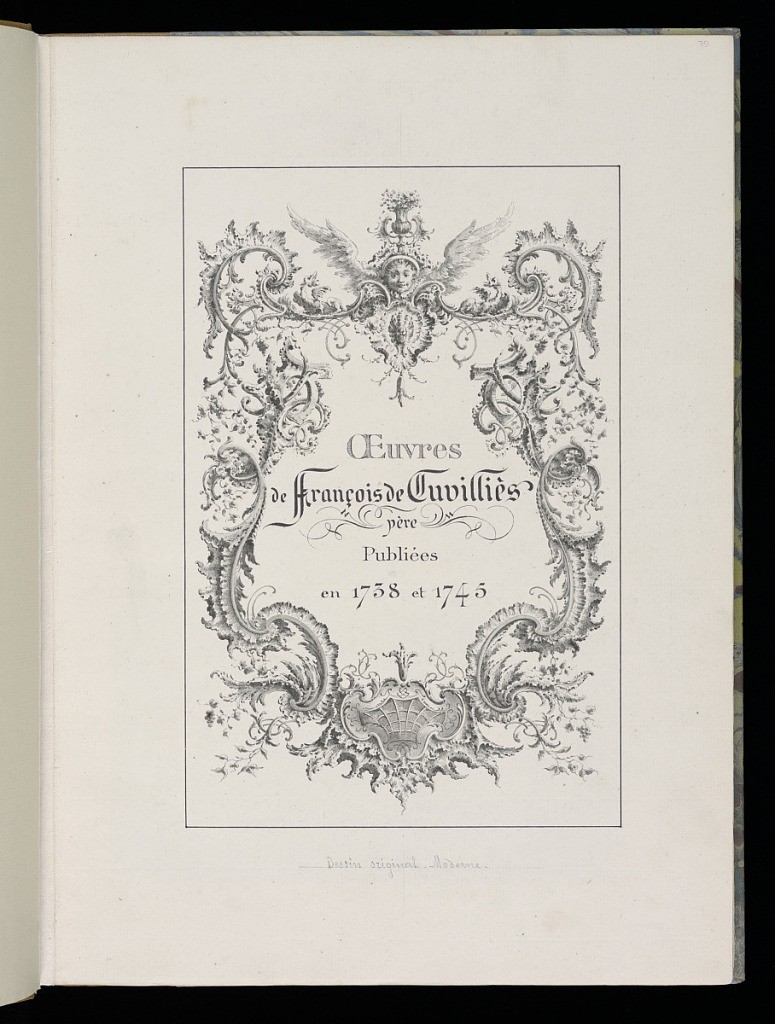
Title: Title Page
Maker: François de Cuvilliés the Elder, Belgian, 1695 - 1768
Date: after 1745
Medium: Pen and ink, brush and wash on off-white laid paper
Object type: Drawing
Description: Within rectangular framing lines, a rocille cartouche with mask and urn at top, the title text inscribed within.